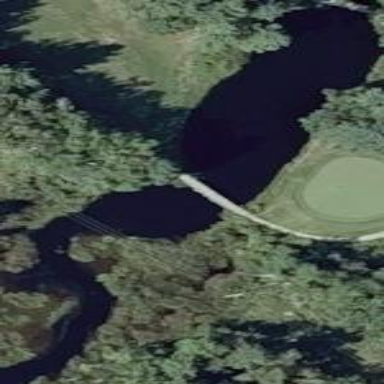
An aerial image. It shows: Scenic view of water hazard on golf course. The natural water feature adds beauty to the landscape.